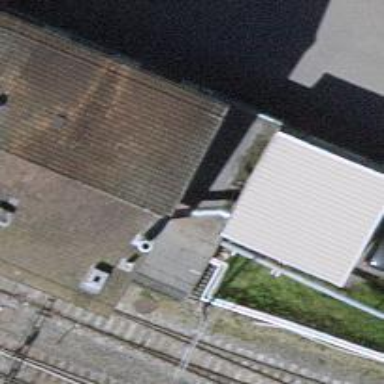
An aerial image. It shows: Building with flat roof.